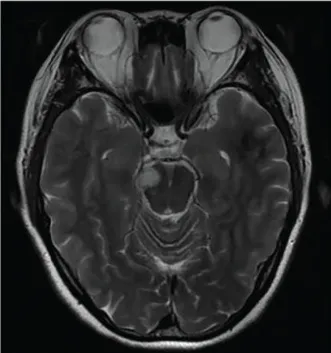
MRI scans showed a well-defined irregular mass in the pons (B). The mass showed slight hyperintensity on T2-weighted MR images and FLAIR images.
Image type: radiology (mri)